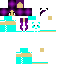
A female human skin with pale skin, wearing brown long hair dressed in a blue hoodie and black pants, featuring a closed mouth.